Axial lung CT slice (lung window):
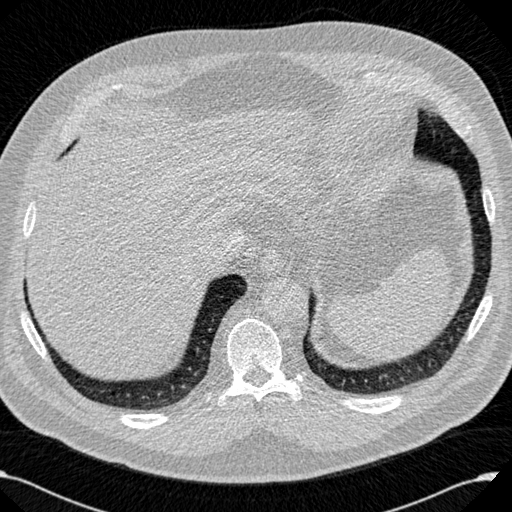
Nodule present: no